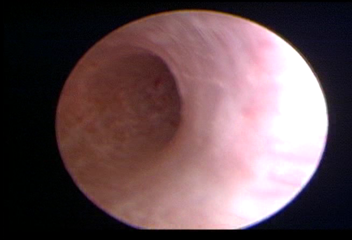
Modality: WLC
Class: Normal mucosa
Bladder cancer association: No